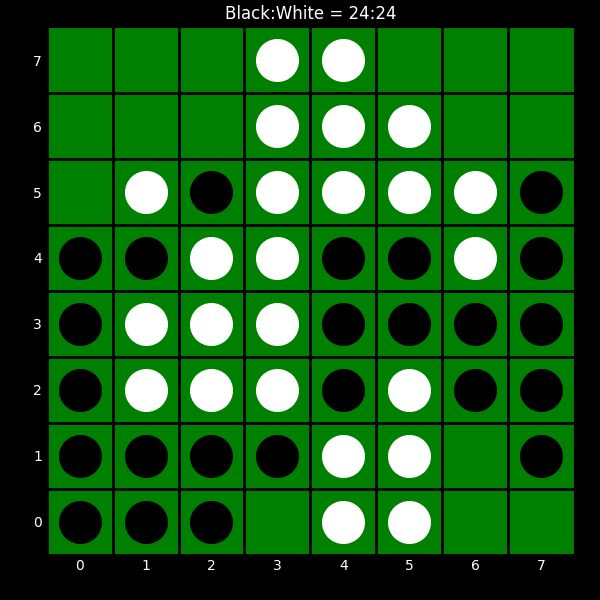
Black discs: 24
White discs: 24